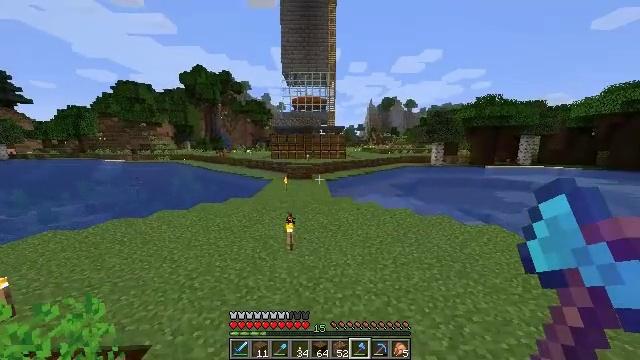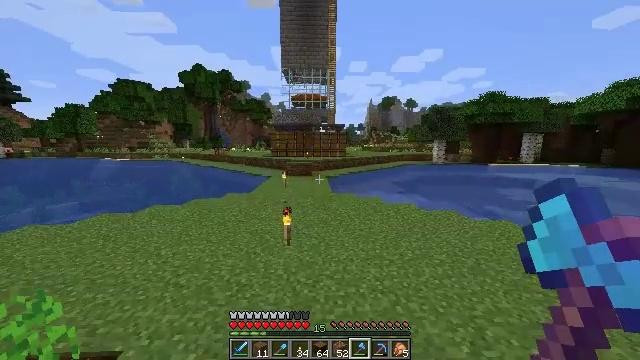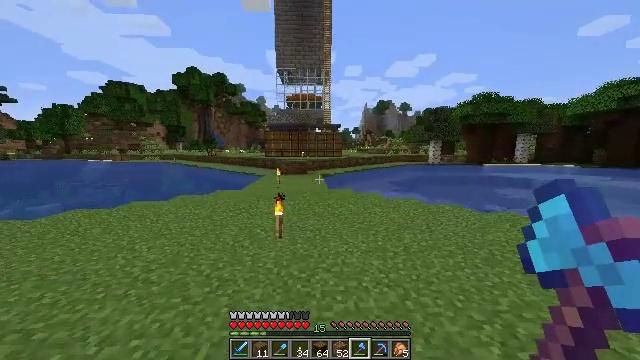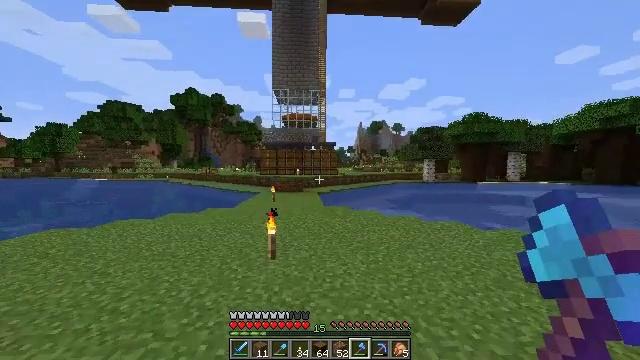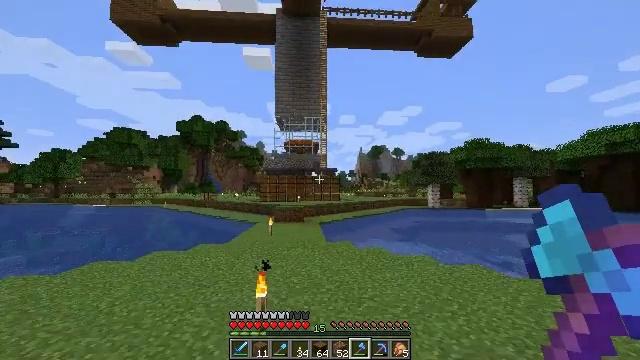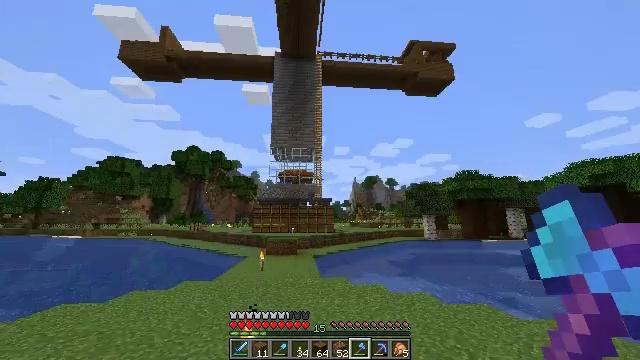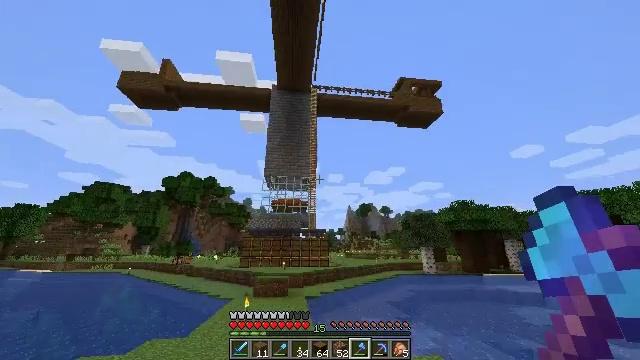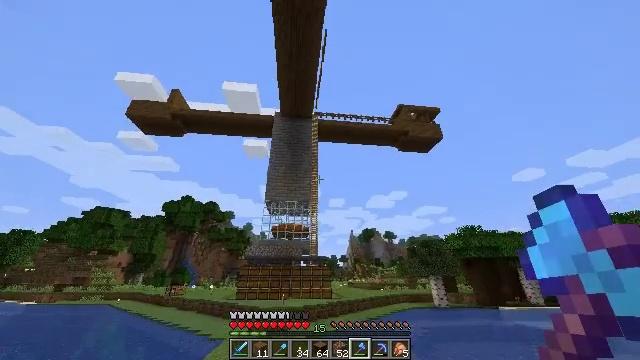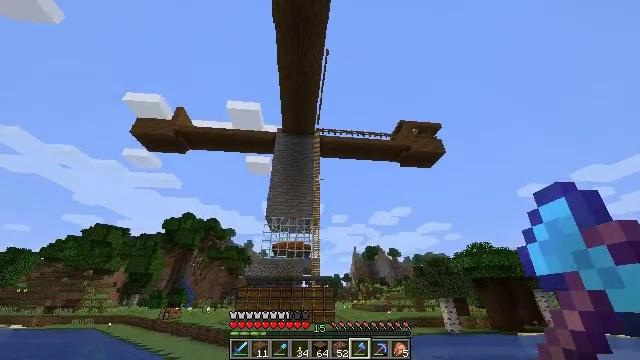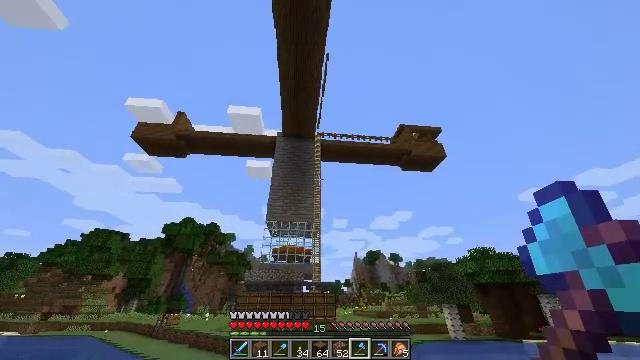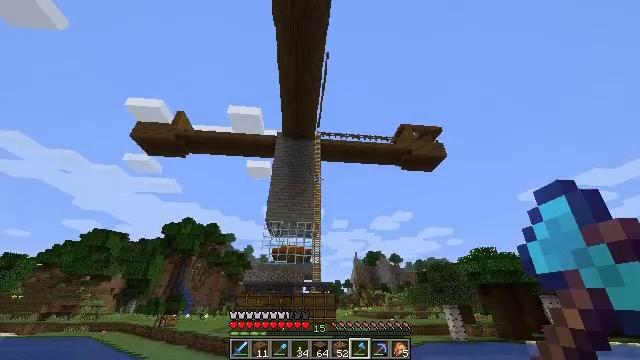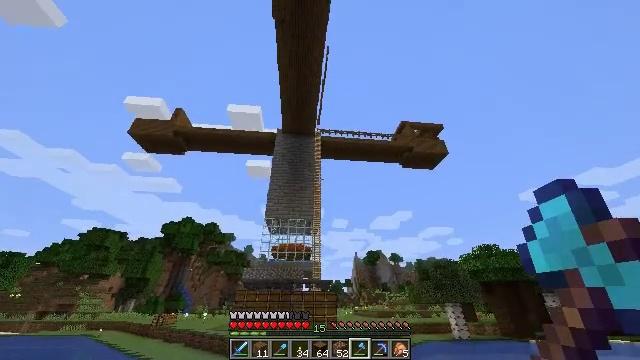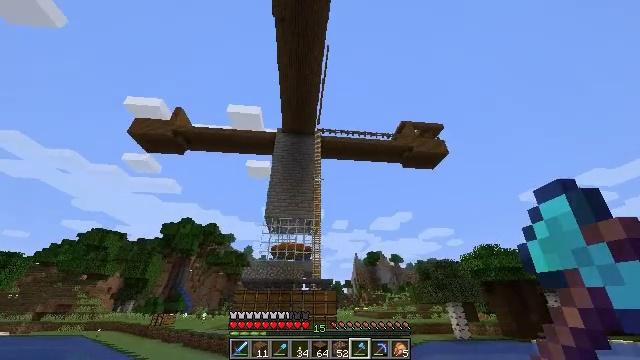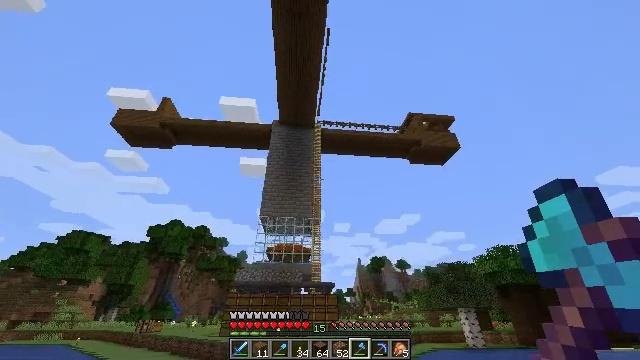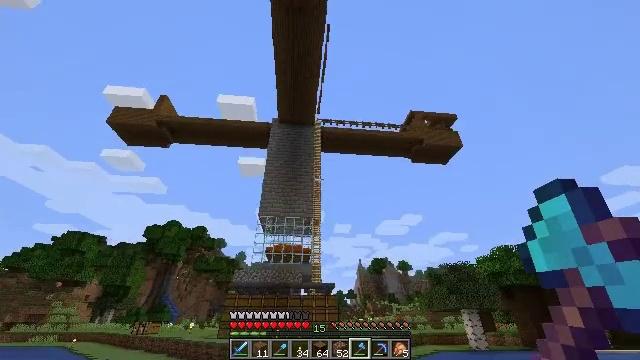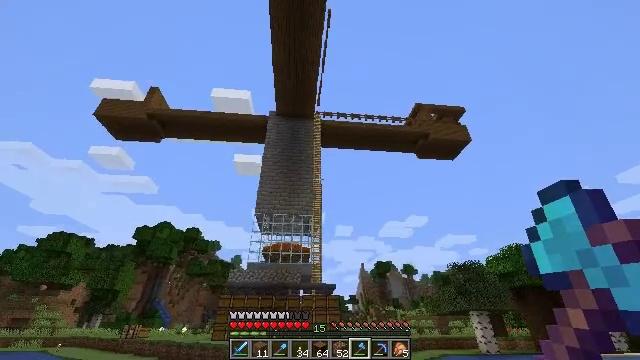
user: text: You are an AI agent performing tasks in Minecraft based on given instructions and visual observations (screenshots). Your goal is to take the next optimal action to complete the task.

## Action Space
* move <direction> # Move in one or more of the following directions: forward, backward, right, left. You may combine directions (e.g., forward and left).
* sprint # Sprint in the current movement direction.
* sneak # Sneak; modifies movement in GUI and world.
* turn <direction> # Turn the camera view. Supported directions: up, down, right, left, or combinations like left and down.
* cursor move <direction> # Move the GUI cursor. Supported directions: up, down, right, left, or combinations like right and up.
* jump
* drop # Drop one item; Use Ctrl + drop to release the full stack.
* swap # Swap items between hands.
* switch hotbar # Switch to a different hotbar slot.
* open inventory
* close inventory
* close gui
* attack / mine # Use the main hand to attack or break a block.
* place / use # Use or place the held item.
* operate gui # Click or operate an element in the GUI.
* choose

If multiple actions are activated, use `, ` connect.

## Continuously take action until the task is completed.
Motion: motion action
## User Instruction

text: Collect spruce planks and craft a spruce pressure plate.
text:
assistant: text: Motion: move forward, jump
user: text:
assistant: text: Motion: move forward, sprint, turn right and up, jump
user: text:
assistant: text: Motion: move forward, sprint, turn right and up, jump
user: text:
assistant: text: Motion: move forward, sprint, turn up, jump
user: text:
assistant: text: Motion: move forward, turn right and up, jump
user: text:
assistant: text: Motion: move forward, turn right and up, jump
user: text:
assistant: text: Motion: move forward, turn up, jump
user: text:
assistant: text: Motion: move forward, turn up, jump
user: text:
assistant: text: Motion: move forward, turn up, jump
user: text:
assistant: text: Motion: move forward, jump
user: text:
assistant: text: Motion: move forward
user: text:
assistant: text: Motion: no_op
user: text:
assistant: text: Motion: no_op
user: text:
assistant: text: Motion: no_op
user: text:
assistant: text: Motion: no_op
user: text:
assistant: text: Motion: no_op
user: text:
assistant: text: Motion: turn left and down
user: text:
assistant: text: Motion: turn left and down
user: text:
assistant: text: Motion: turn left and down
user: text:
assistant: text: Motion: turn left and down
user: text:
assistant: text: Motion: turn down
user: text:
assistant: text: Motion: no_op
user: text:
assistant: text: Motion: open inventory
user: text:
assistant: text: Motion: open inventory
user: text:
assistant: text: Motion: open inventory
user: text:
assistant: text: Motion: open inventory
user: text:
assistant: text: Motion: cursor move right
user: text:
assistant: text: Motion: cursor move right
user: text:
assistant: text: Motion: cursor move right
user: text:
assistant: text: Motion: cursor move right